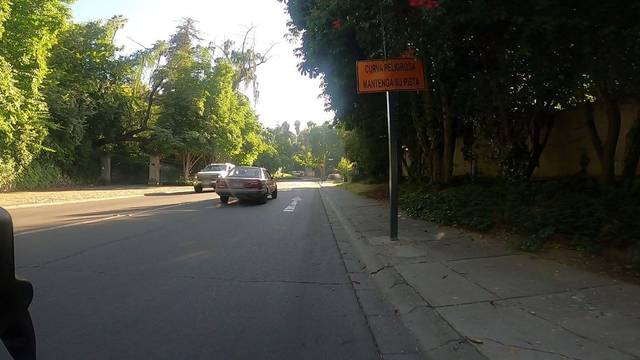
Region: Chile
Coordinates: -33.374, -70.568